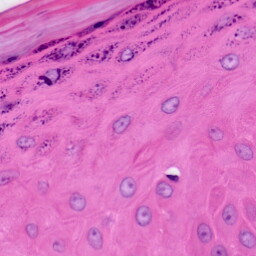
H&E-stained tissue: Skin